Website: lowes
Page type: cart
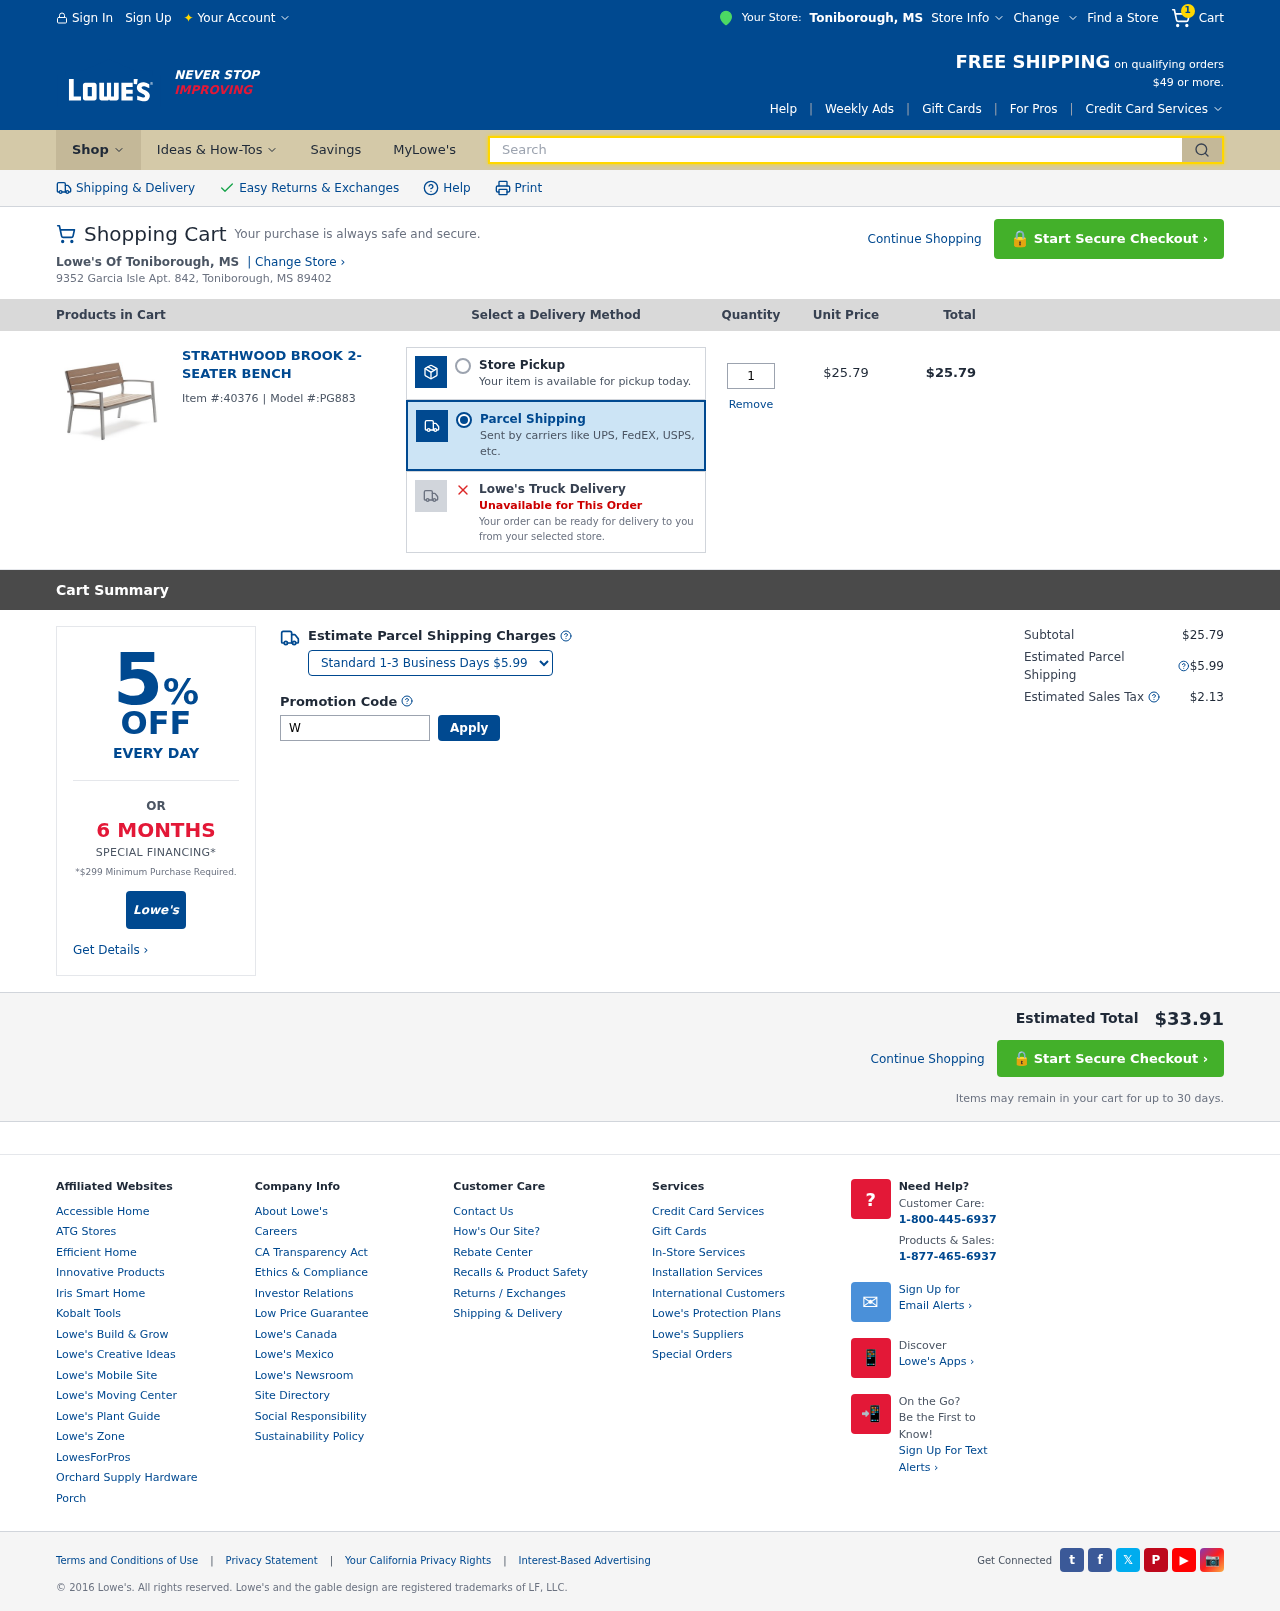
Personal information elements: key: PII_CITY
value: Toniborough
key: PII_STATE_ABBR
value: MS
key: PII_STREET
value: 9352 Garcia Isle Apt. 842
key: PII_CITY_STATE_ZIP
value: Toniborough, MS 89402
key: PII_PROMO_CODE
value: WINTER46
Product elements: key: PRODUCT1_NAME
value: Strathwood Brook 2-Seater Bench
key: PRODUCT1_PRICE
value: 25.79
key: PRODUCT1_QUANTITY
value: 1
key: PRODUCT1_ITEM_ID
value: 40376
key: PRODUCT1_MODEL_ID
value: PG883
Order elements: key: ORDER_NUM_ITEMS
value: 1
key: ORDER_ITEM_TOTAL
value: $25.79
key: ORDER_SUBTOTAL
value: $25.79
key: ORDER_SHIPPING_COST
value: $5.99
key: ORDER_TAX
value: $2.13
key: ORDER_TOTAL
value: $33.91
Search elements: key: HEADER_SEARCH
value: Search